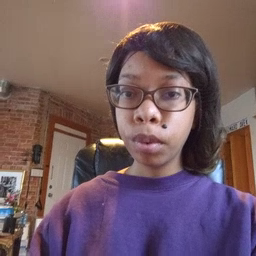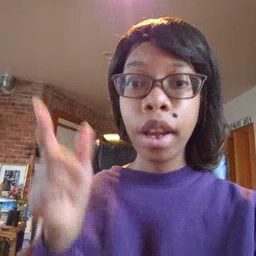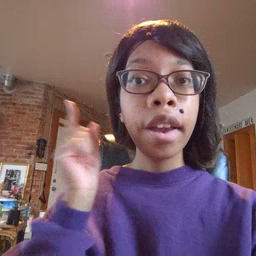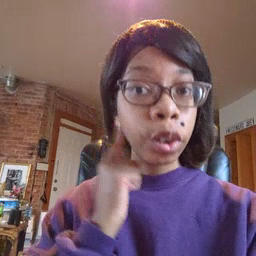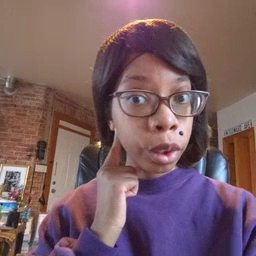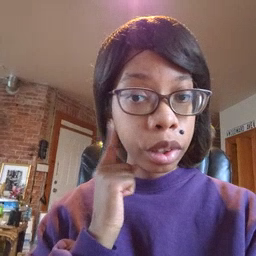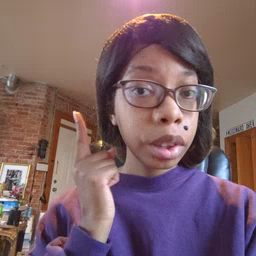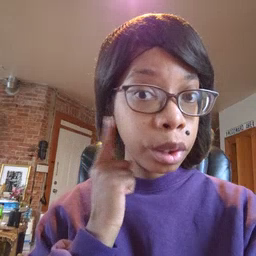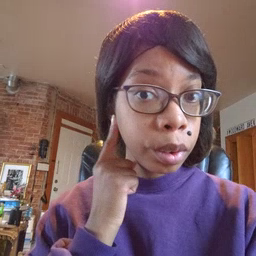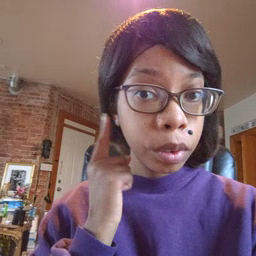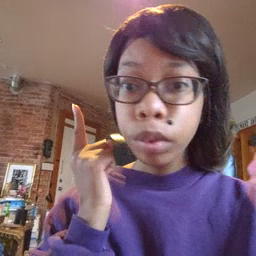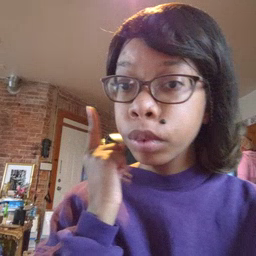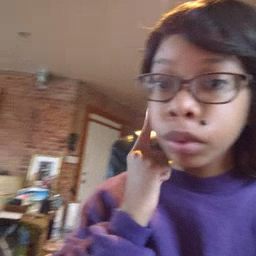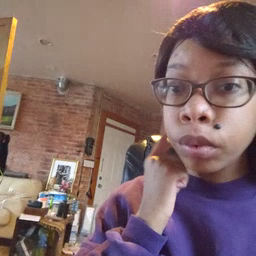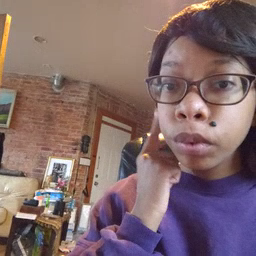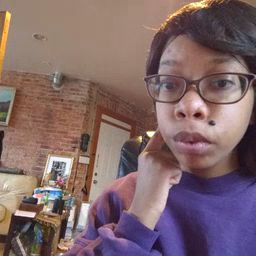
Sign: hear